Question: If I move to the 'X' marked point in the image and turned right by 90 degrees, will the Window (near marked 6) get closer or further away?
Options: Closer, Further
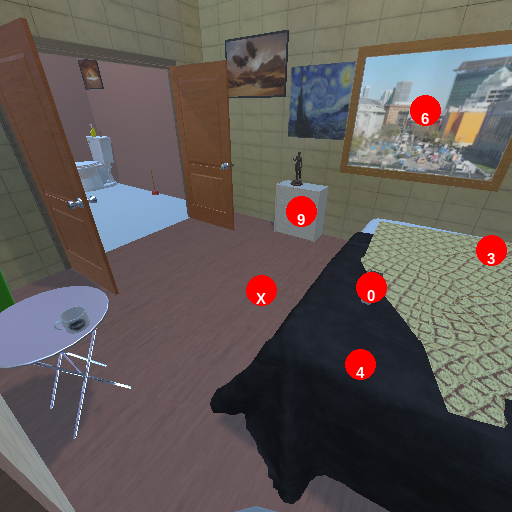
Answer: Closer